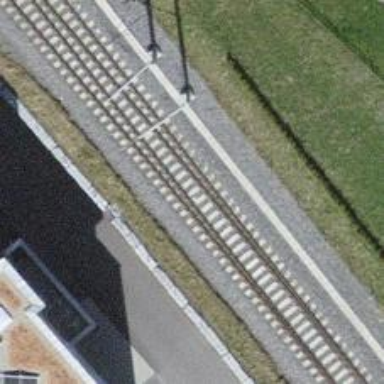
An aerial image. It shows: Railway switch.